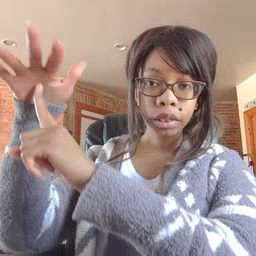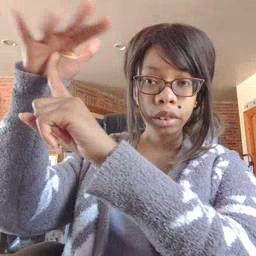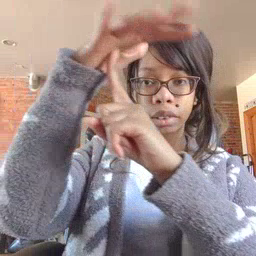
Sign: helicopter